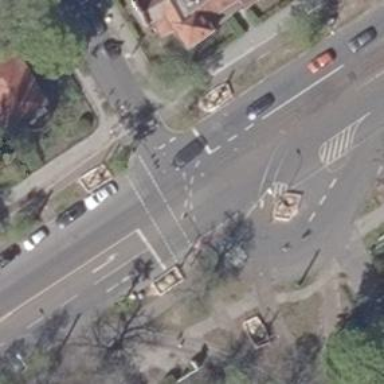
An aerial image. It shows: Road with traffic signals at crossing.